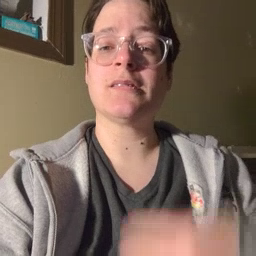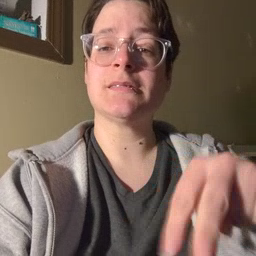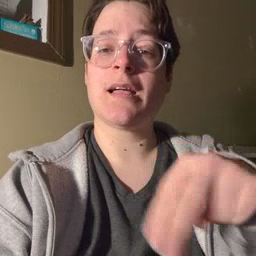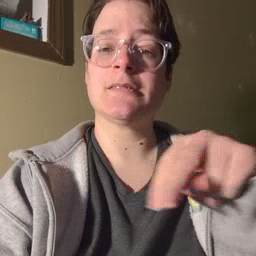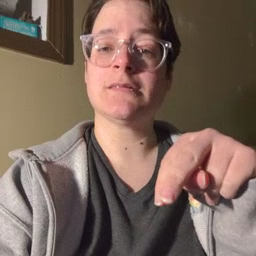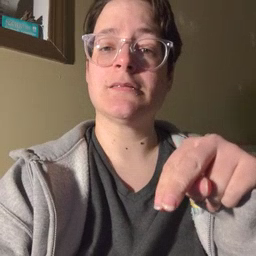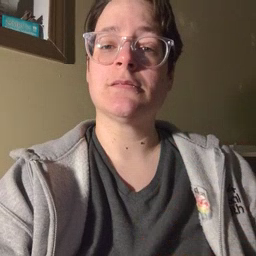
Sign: dance